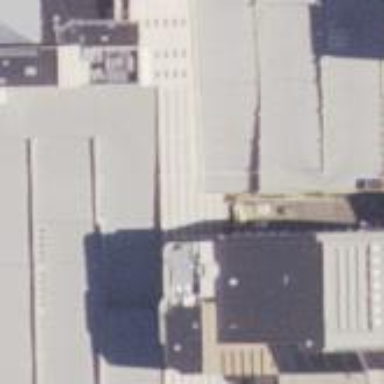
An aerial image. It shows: Office building.